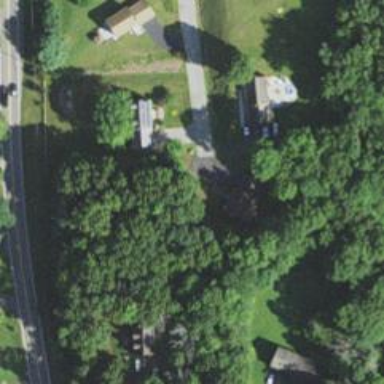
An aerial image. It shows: Residential driveway.